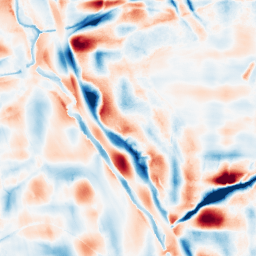
Category: wavelet
Decomposition family: wavelet_dwt
Decomposition parameters: wavelet: sym4
level: 5
Upsampling method: sinc_hamming
Upsampling parameters: scale: 2
kernel_size: 16
Upsampling scale: 2